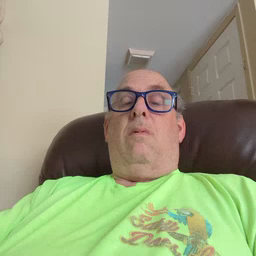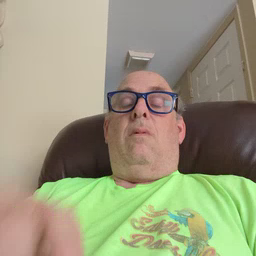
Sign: balloon